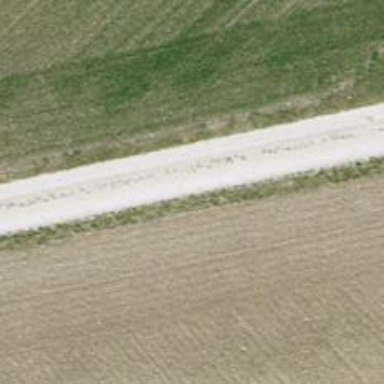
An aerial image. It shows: Track with grade 2 gravel surface.